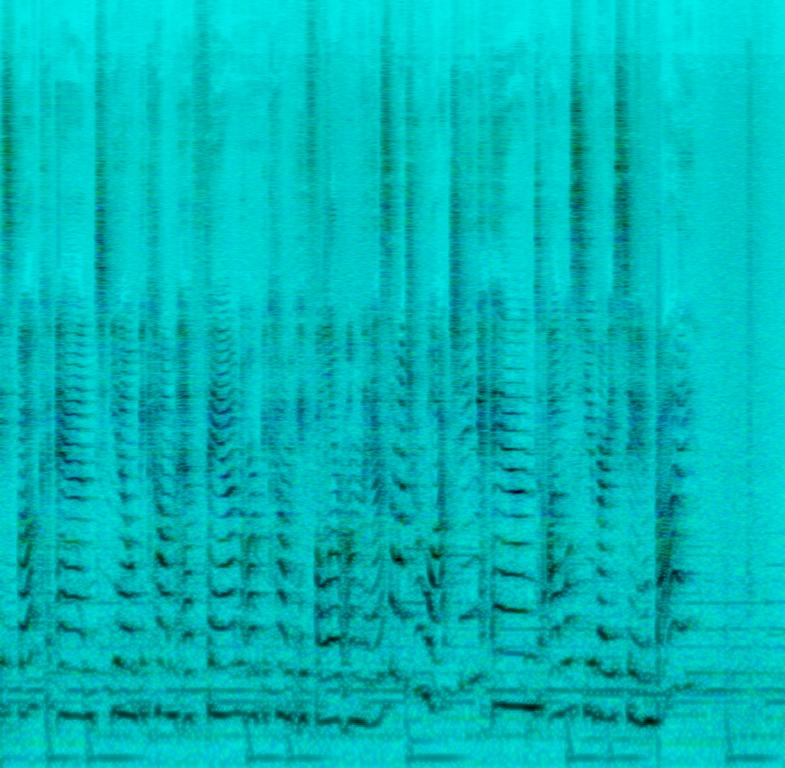
The low quality recording features a flat female vocal shortly talking on a very noisy microphone, after which a song fades in. The song consists of soft, reverberant female vocal singing over echoing dark rimshots, punchy kick and groovy piano melody. Overall it has a dark and mellow vibe to it.